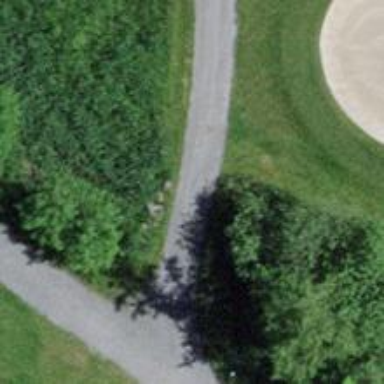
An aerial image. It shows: Track road with bridge.